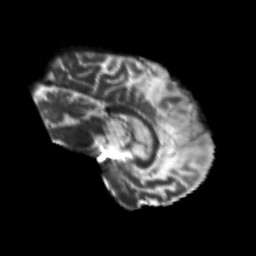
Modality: T2w
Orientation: sagittal
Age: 74
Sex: male
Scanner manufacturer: siemens
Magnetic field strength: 3 T
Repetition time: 7.7 s
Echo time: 0.09 s